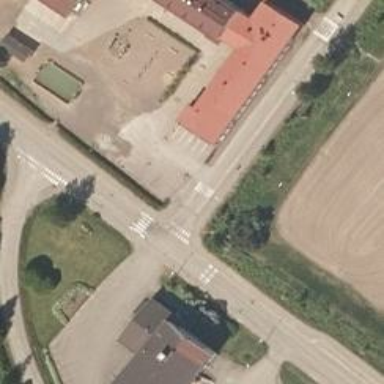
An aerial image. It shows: Crossing on the road.